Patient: sex M, age 59
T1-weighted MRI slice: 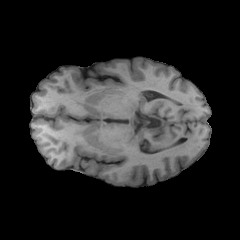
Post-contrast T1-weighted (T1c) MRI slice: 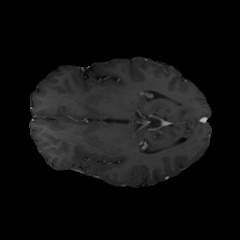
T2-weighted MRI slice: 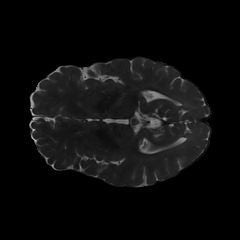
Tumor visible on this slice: no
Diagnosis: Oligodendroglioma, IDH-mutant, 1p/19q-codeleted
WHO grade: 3